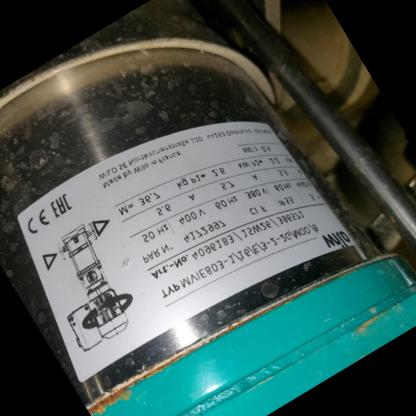
Klasa: tabliczka-znamionowa